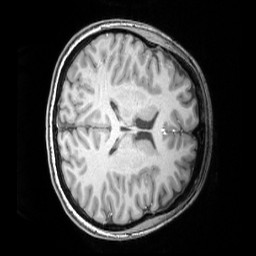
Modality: T1w
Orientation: axial
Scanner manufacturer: siemens
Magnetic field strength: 3 T
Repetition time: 1.81 s
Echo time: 0.00345 s